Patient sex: F
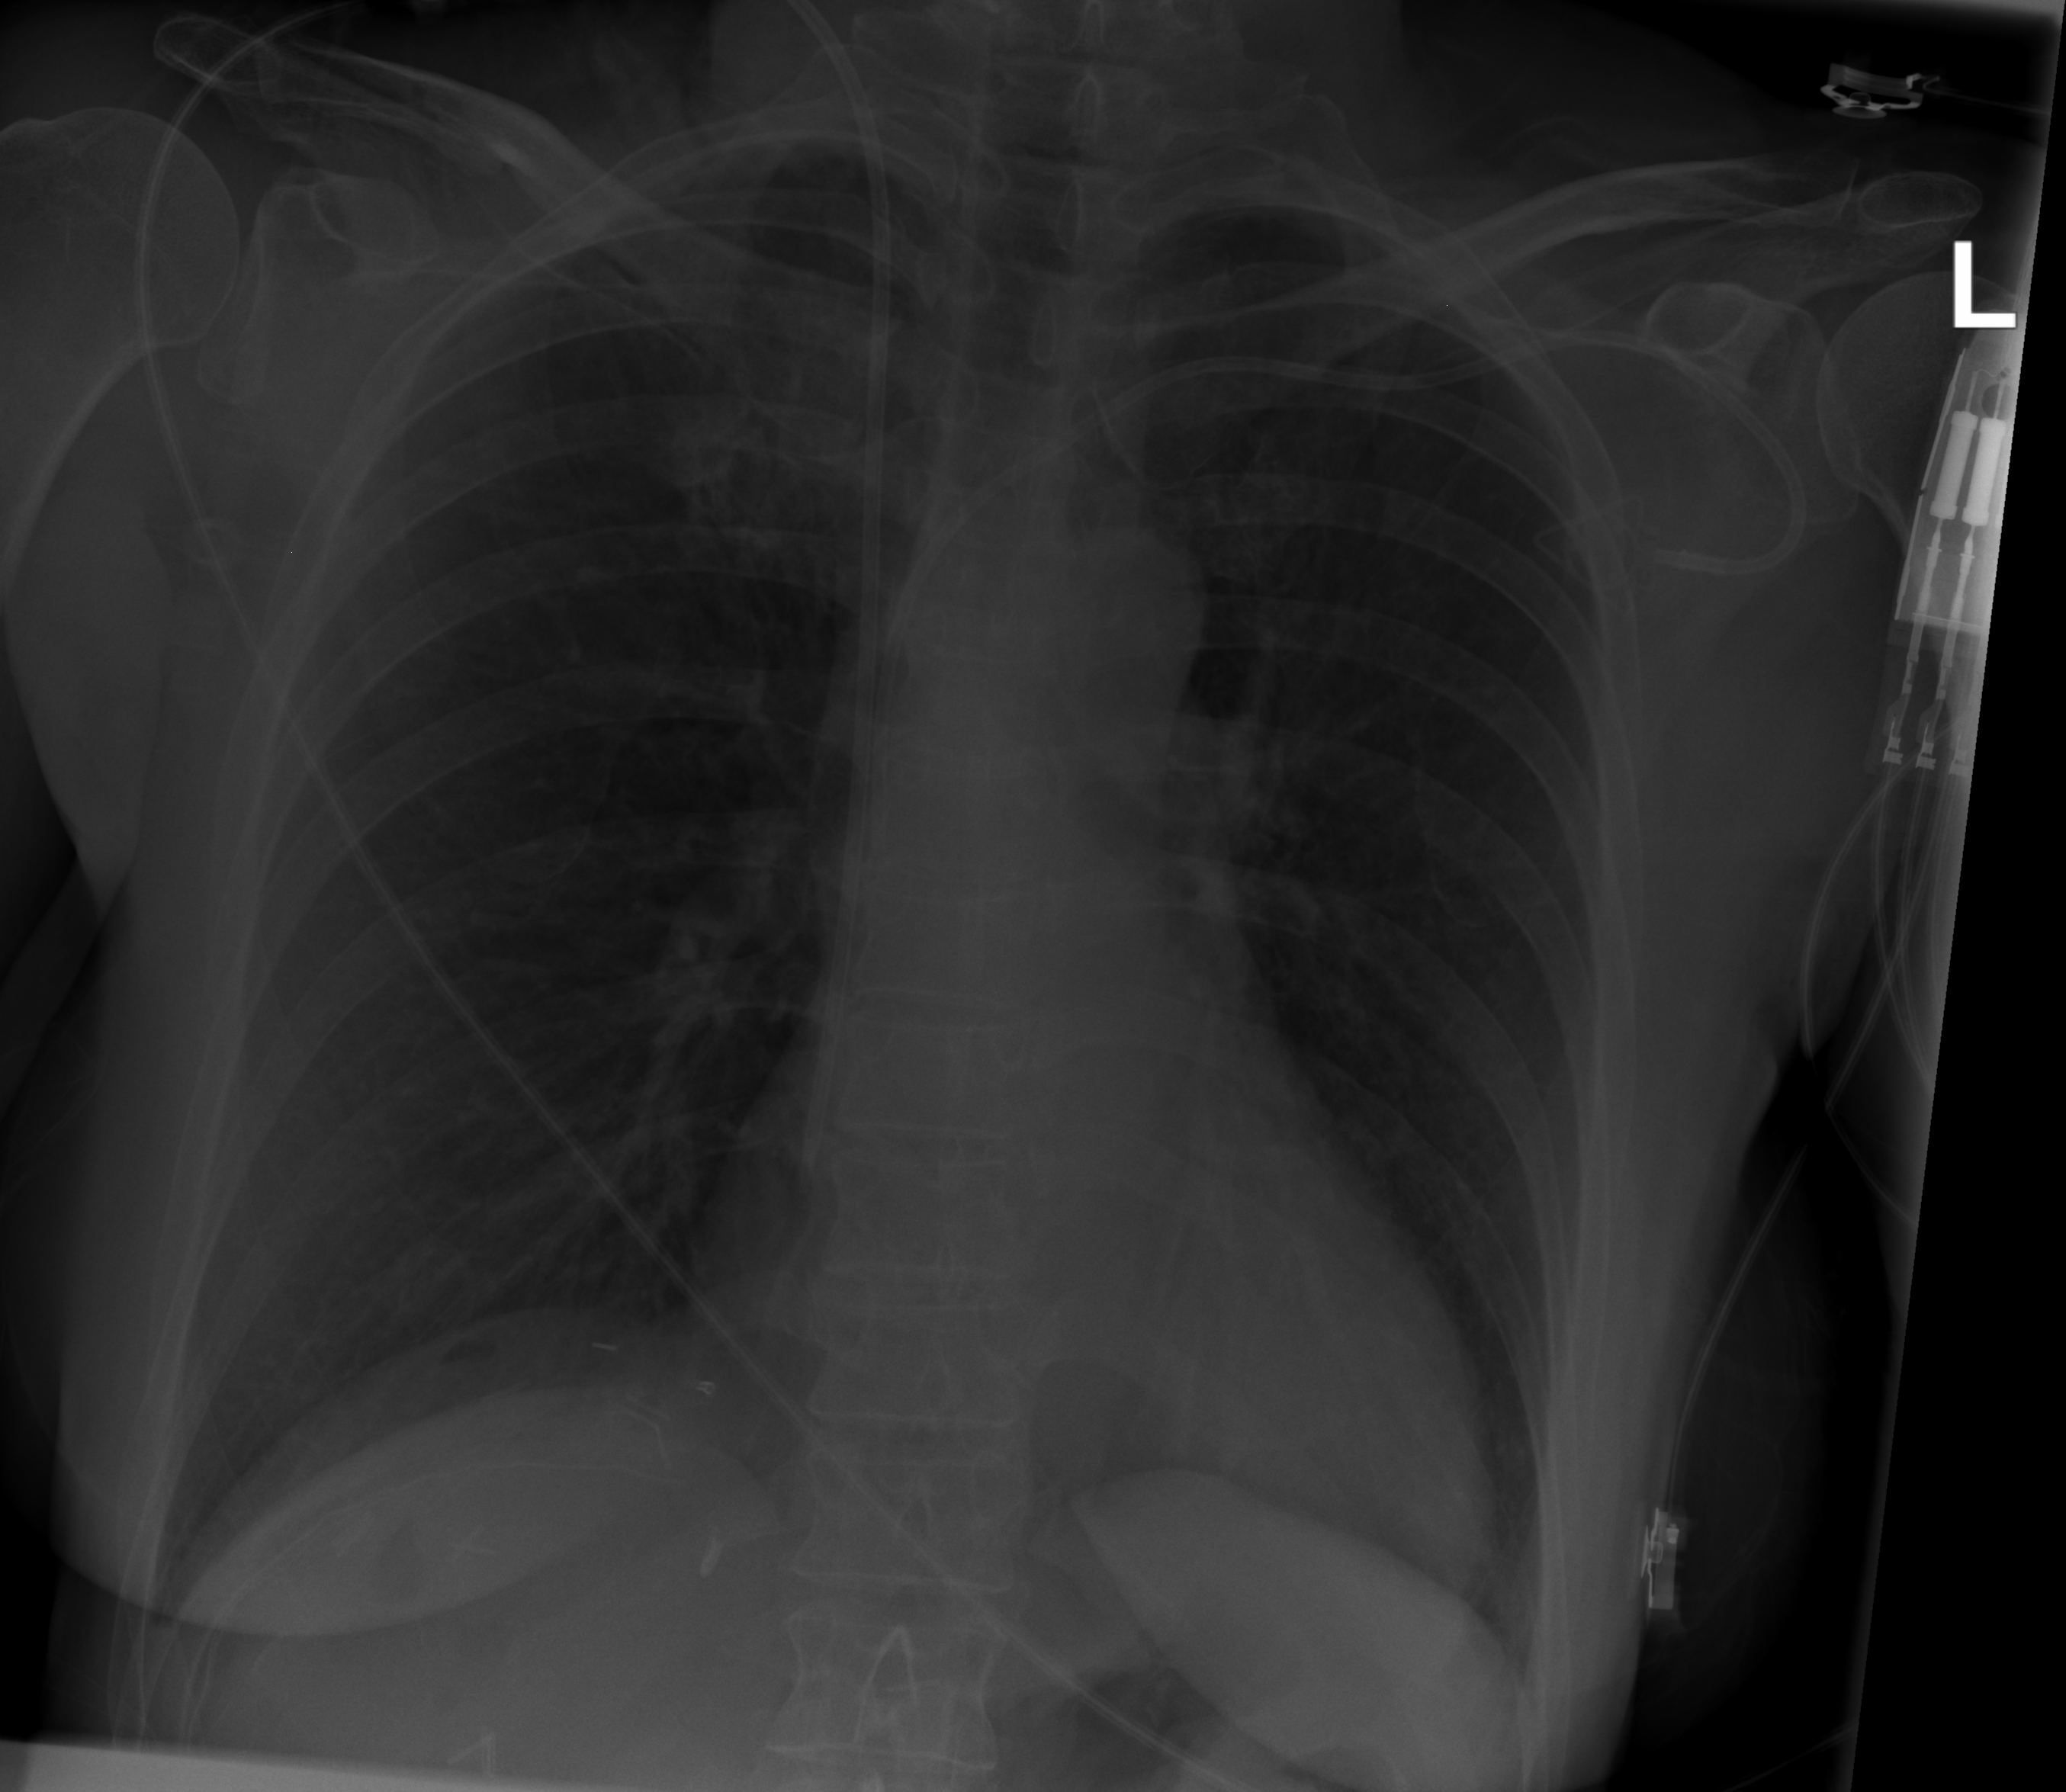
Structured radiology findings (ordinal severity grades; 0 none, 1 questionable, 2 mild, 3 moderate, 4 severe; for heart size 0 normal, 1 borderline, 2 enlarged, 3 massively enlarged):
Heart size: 1
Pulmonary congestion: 0
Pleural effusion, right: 0
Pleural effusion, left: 0
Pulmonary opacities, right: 0
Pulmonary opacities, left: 0
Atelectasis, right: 0
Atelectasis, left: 2